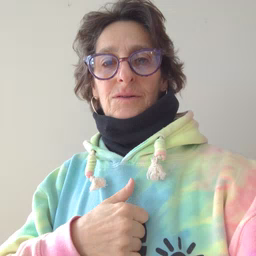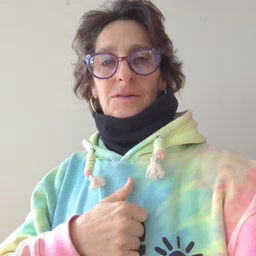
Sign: say